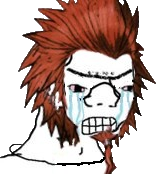
Label: 5_Zoomer